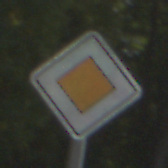
Verkehrszeichen: Vorfahrtsstrasse
Umgebung: Outdoor, Suburban
Tageszeit: MorningAfternoon
Wetter: Clear
Licht: Natural
Jahreszeit: NotSpecified
Kontrast: HighContrast